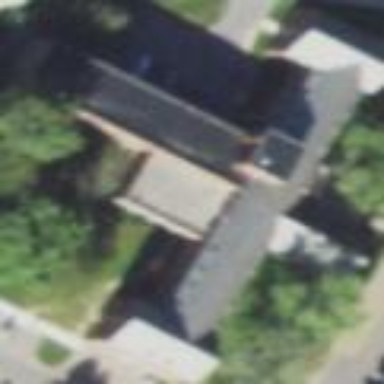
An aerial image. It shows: Dormitory building.